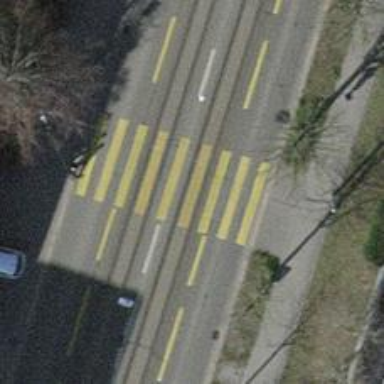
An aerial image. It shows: Tram crossing on the railway.